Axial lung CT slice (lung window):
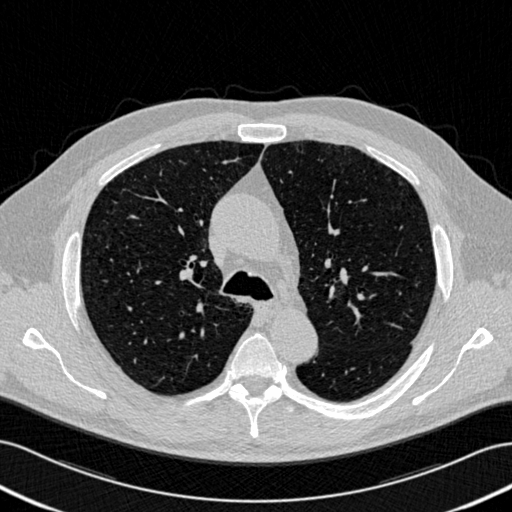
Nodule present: no